Field crop: maize
Growth stage: 2
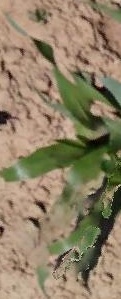
Species: maize